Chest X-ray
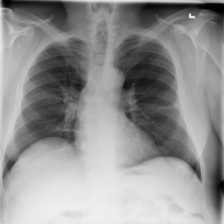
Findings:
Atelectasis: negative
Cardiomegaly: negative
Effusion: negative
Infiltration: negative
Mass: negative
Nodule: negative
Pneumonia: negative
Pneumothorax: negative
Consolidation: negative
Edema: negative
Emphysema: negative
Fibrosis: negative
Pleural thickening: negative
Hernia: negative